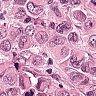
Metastatic tissue present: yes